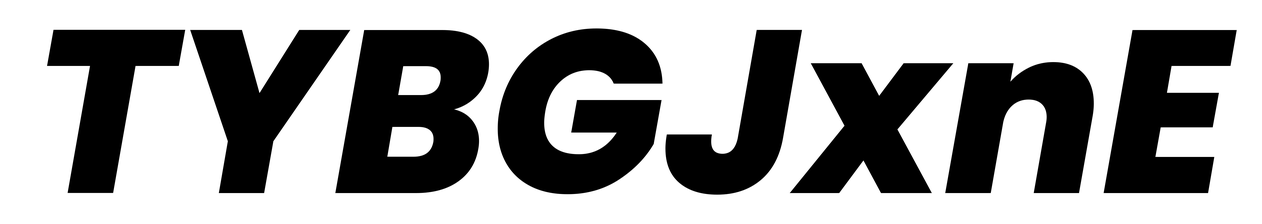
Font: Poppins-ExtraBoldItalic